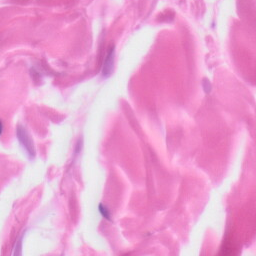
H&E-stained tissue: Skin